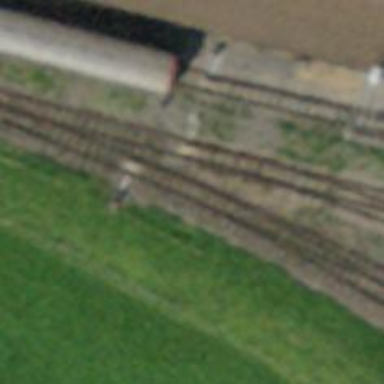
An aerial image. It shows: Single narrow-gauge railway track in service yard.